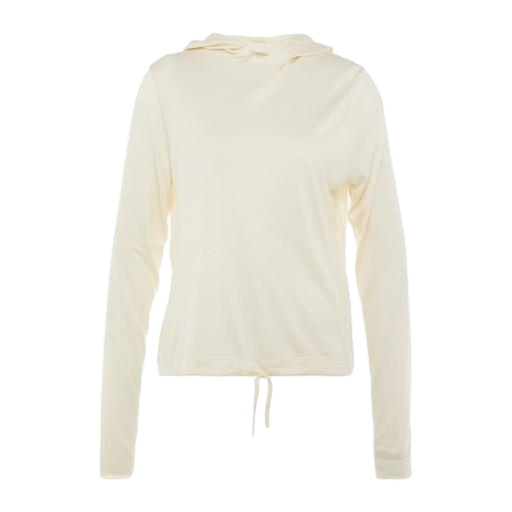
long sleeved hoodie, cream sweatshirt, long-sleeve top, white background